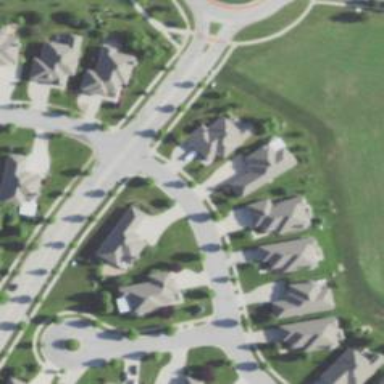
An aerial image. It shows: Residential road with asphalt surface and sidewalk on the left side.